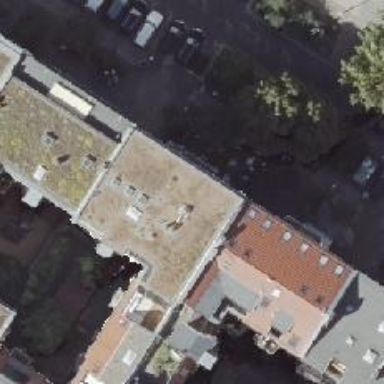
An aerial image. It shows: Café.